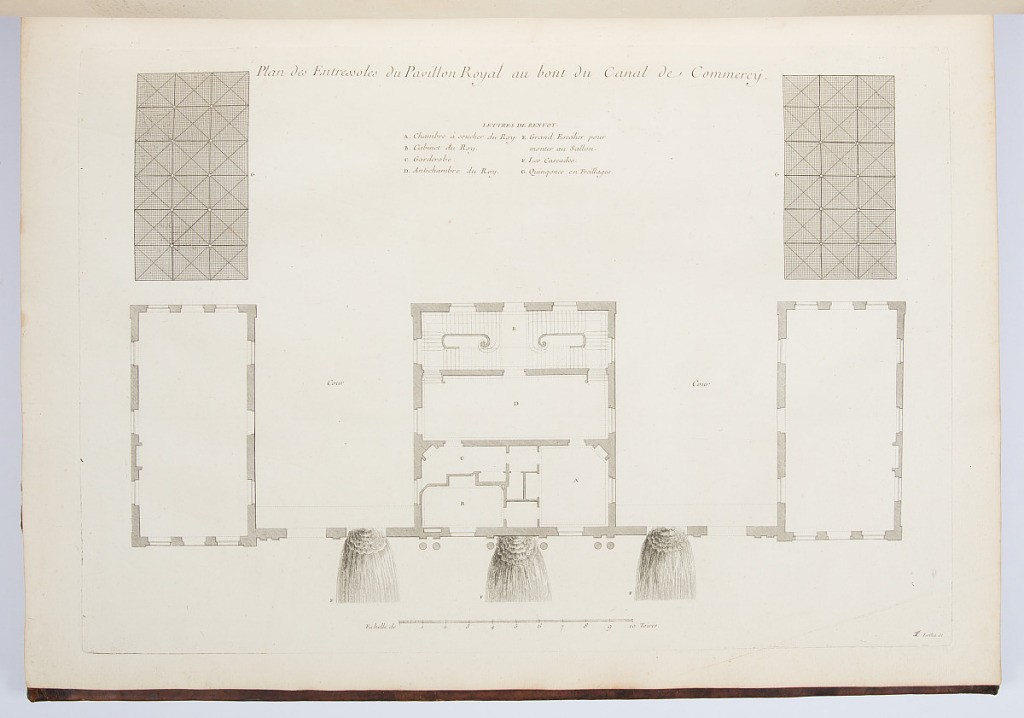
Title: Plan des Entressoles du Pavillon Royal au bout du Canal de Commercy.
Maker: Emmanuel Héré de Corny, French, 1705–1763
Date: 1753
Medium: Engraving
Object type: Bound print
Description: Plan of the mezzanine of the Royal pavilion with a lettered legend identifying the rooms. At the bottom of the plate is a scale bar of "10 Toises."